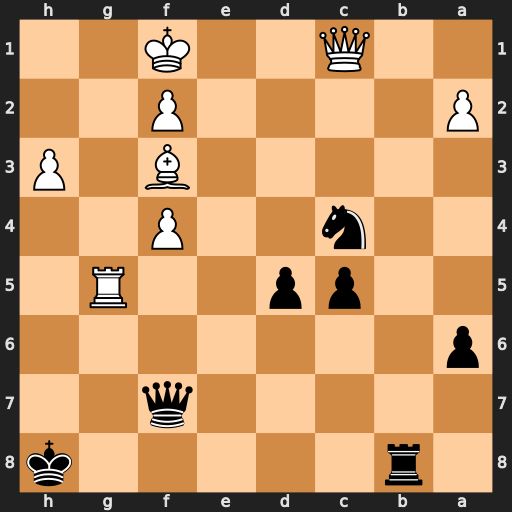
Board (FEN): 1r5k/5q2/p7/2pp2R1/2n2P2/5B1P/P4P2/2Q2K2
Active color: b
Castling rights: -
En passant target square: -
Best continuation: Rb1 Rh5+ Qxh5